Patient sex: M
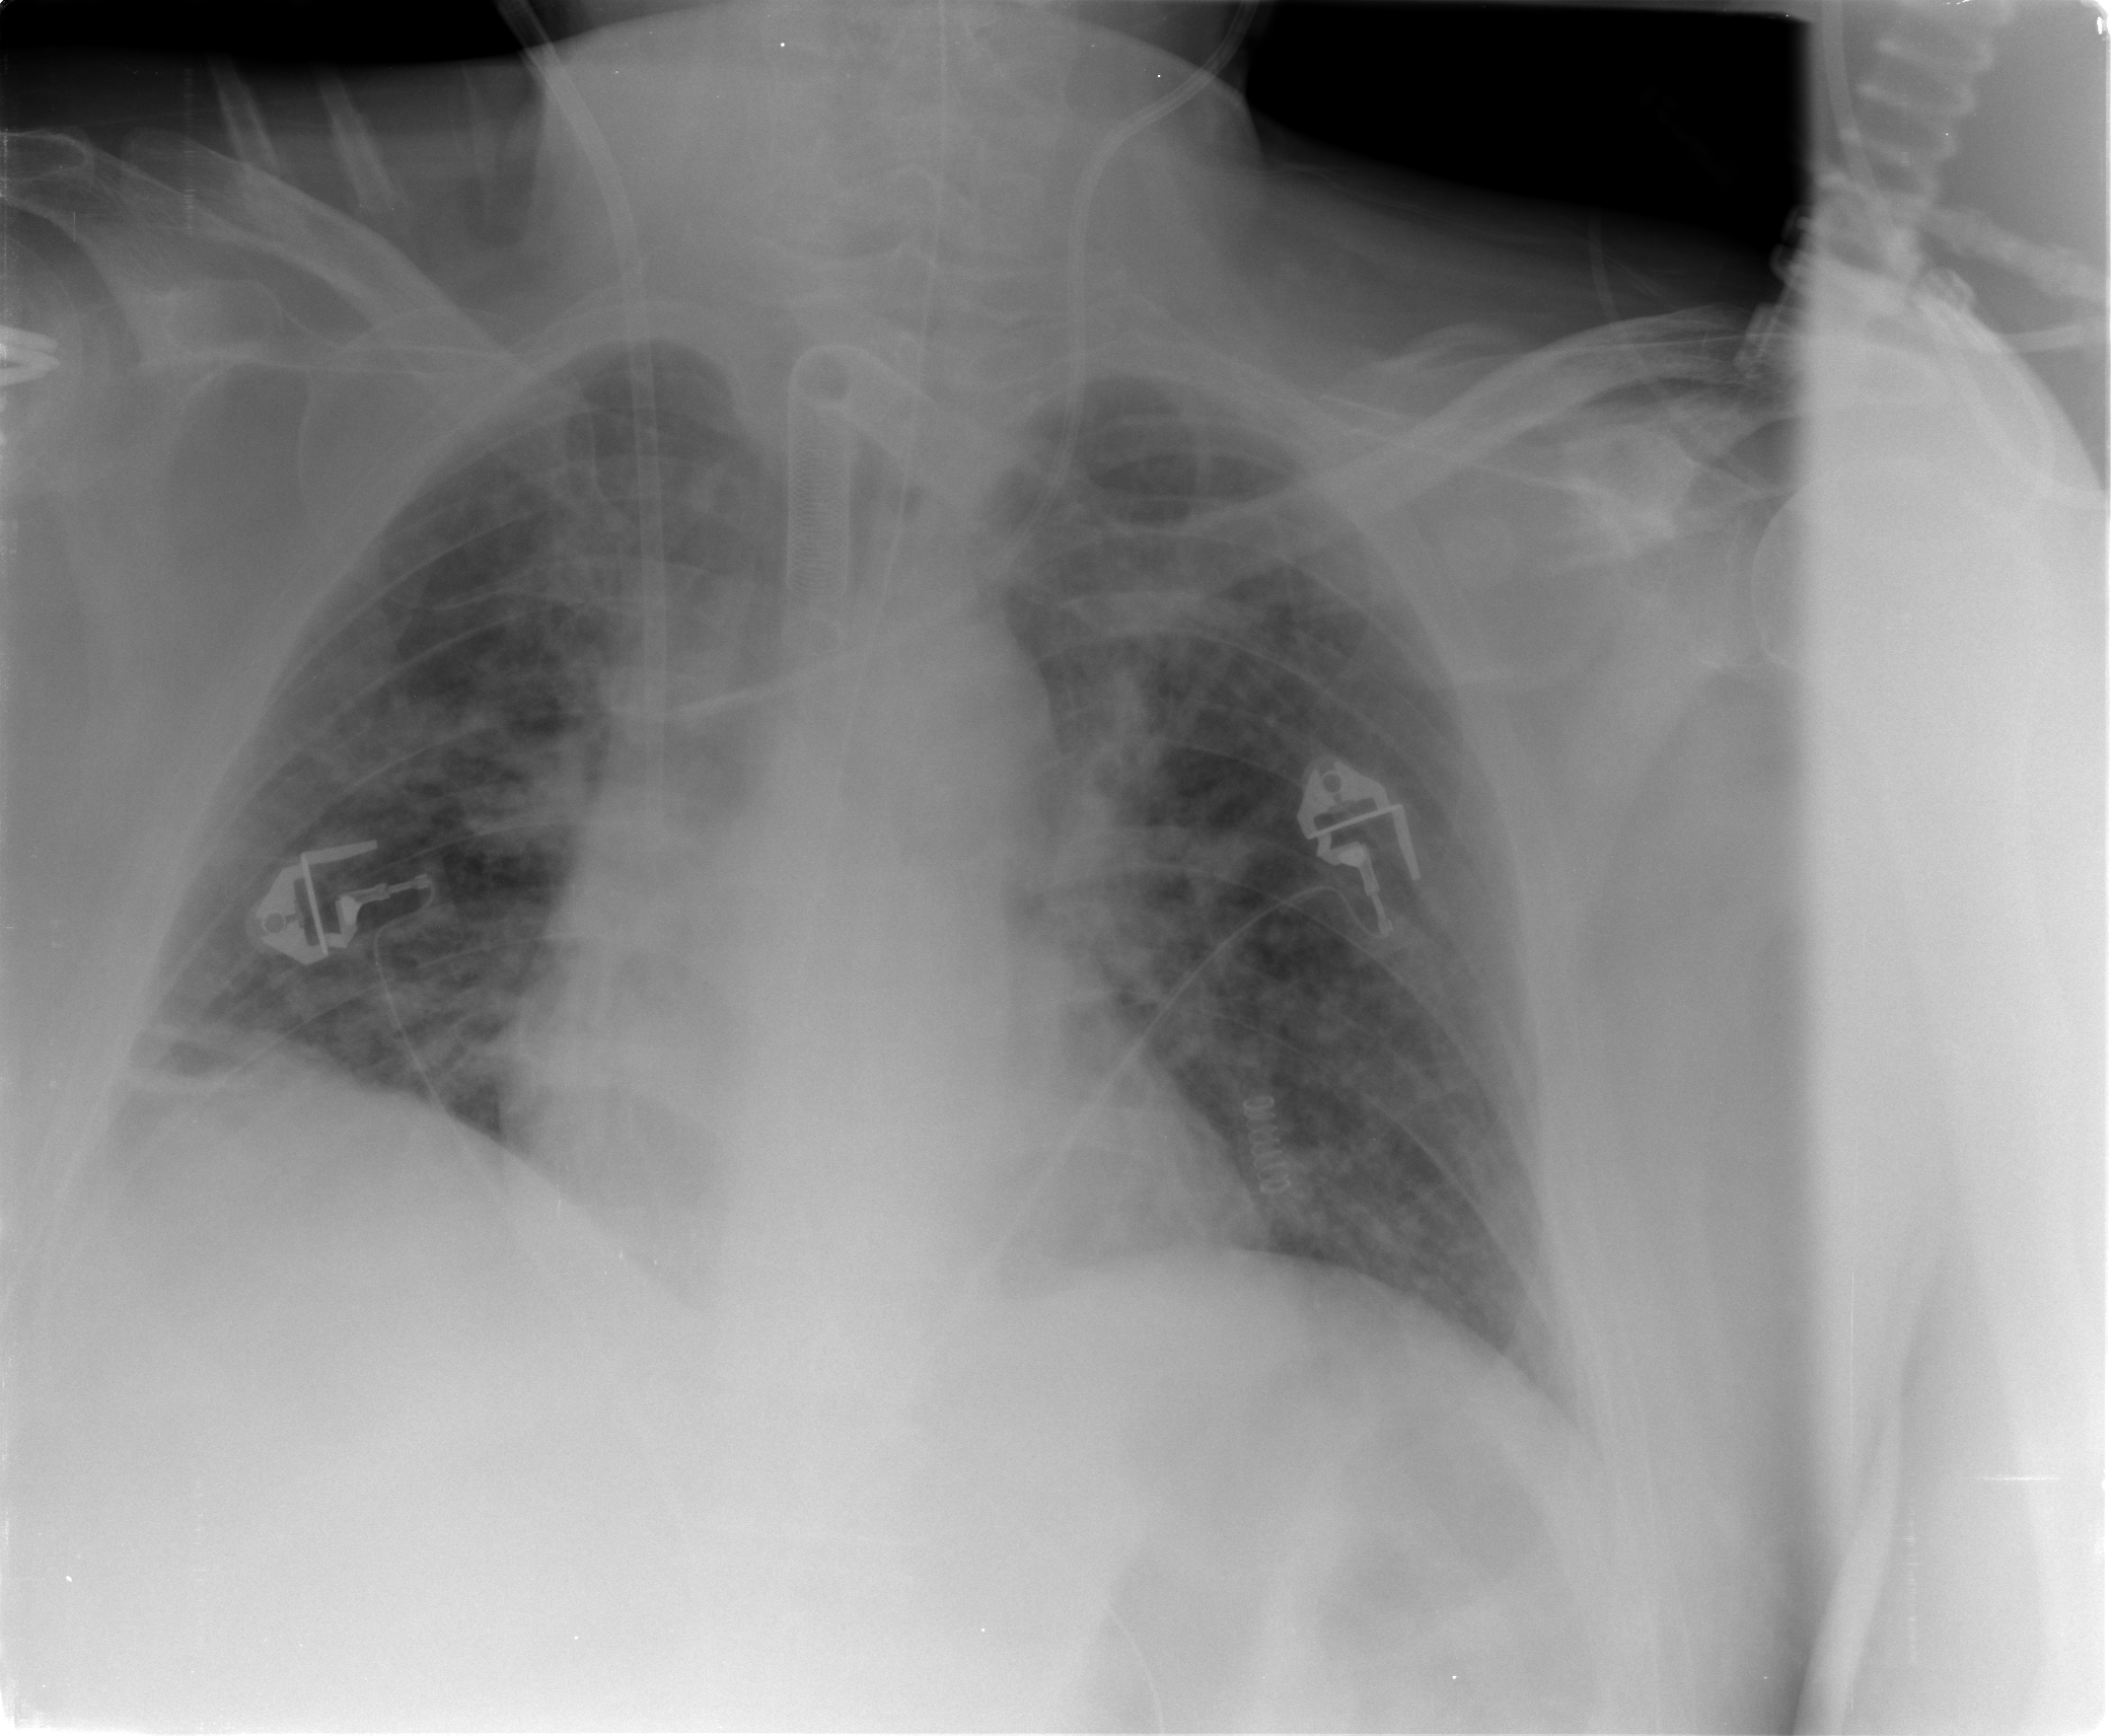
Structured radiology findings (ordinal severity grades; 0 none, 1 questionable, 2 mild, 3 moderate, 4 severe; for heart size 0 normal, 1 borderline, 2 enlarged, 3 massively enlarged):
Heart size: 0
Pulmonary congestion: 3
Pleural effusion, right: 2
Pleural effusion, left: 2
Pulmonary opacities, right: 2
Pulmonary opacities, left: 2
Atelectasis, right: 2
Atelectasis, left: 2